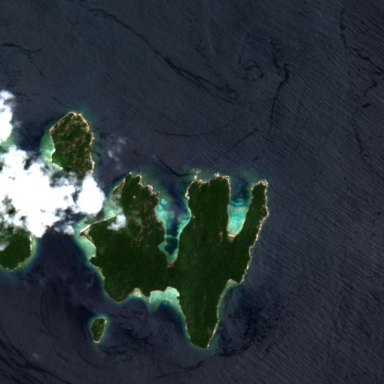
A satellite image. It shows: Island with natural coastline.